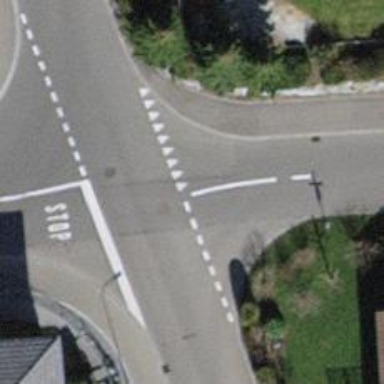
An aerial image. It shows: Road with "give way" sign.